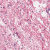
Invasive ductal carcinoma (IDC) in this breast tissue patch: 0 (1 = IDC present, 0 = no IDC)